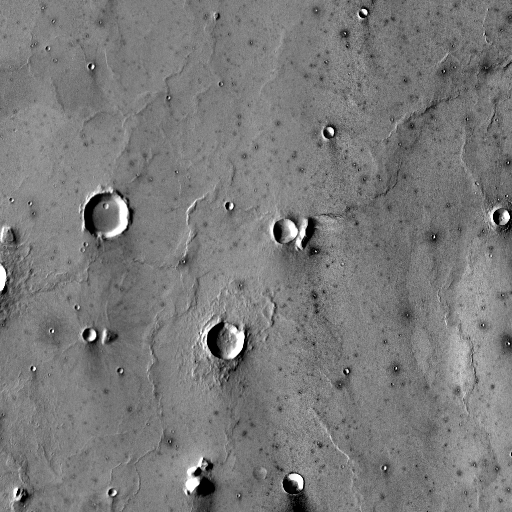
Crater classes present: Background, Other, Layered